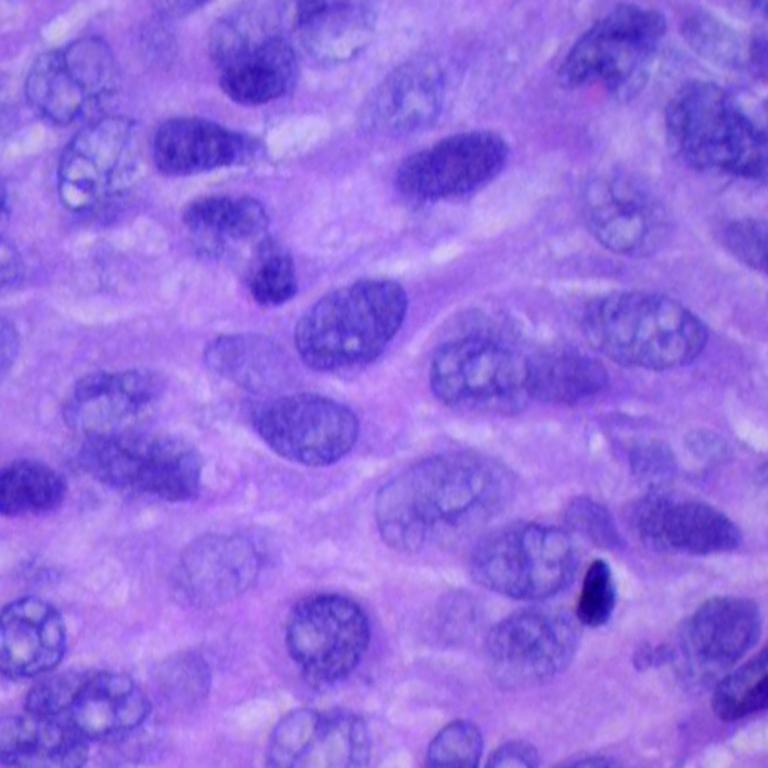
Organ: lung
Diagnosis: squamous carcinomas